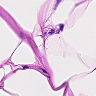
Metastatic tissue present: no